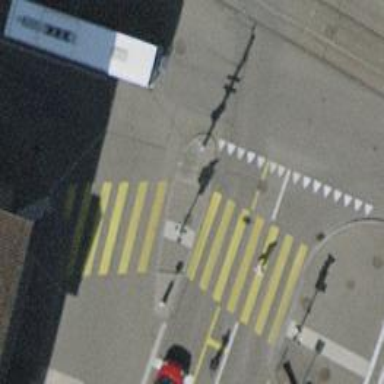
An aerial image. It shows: Road with traffic signals and zebra crossing with traffic signals.